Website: ulta-beauty
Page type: customer-info-address
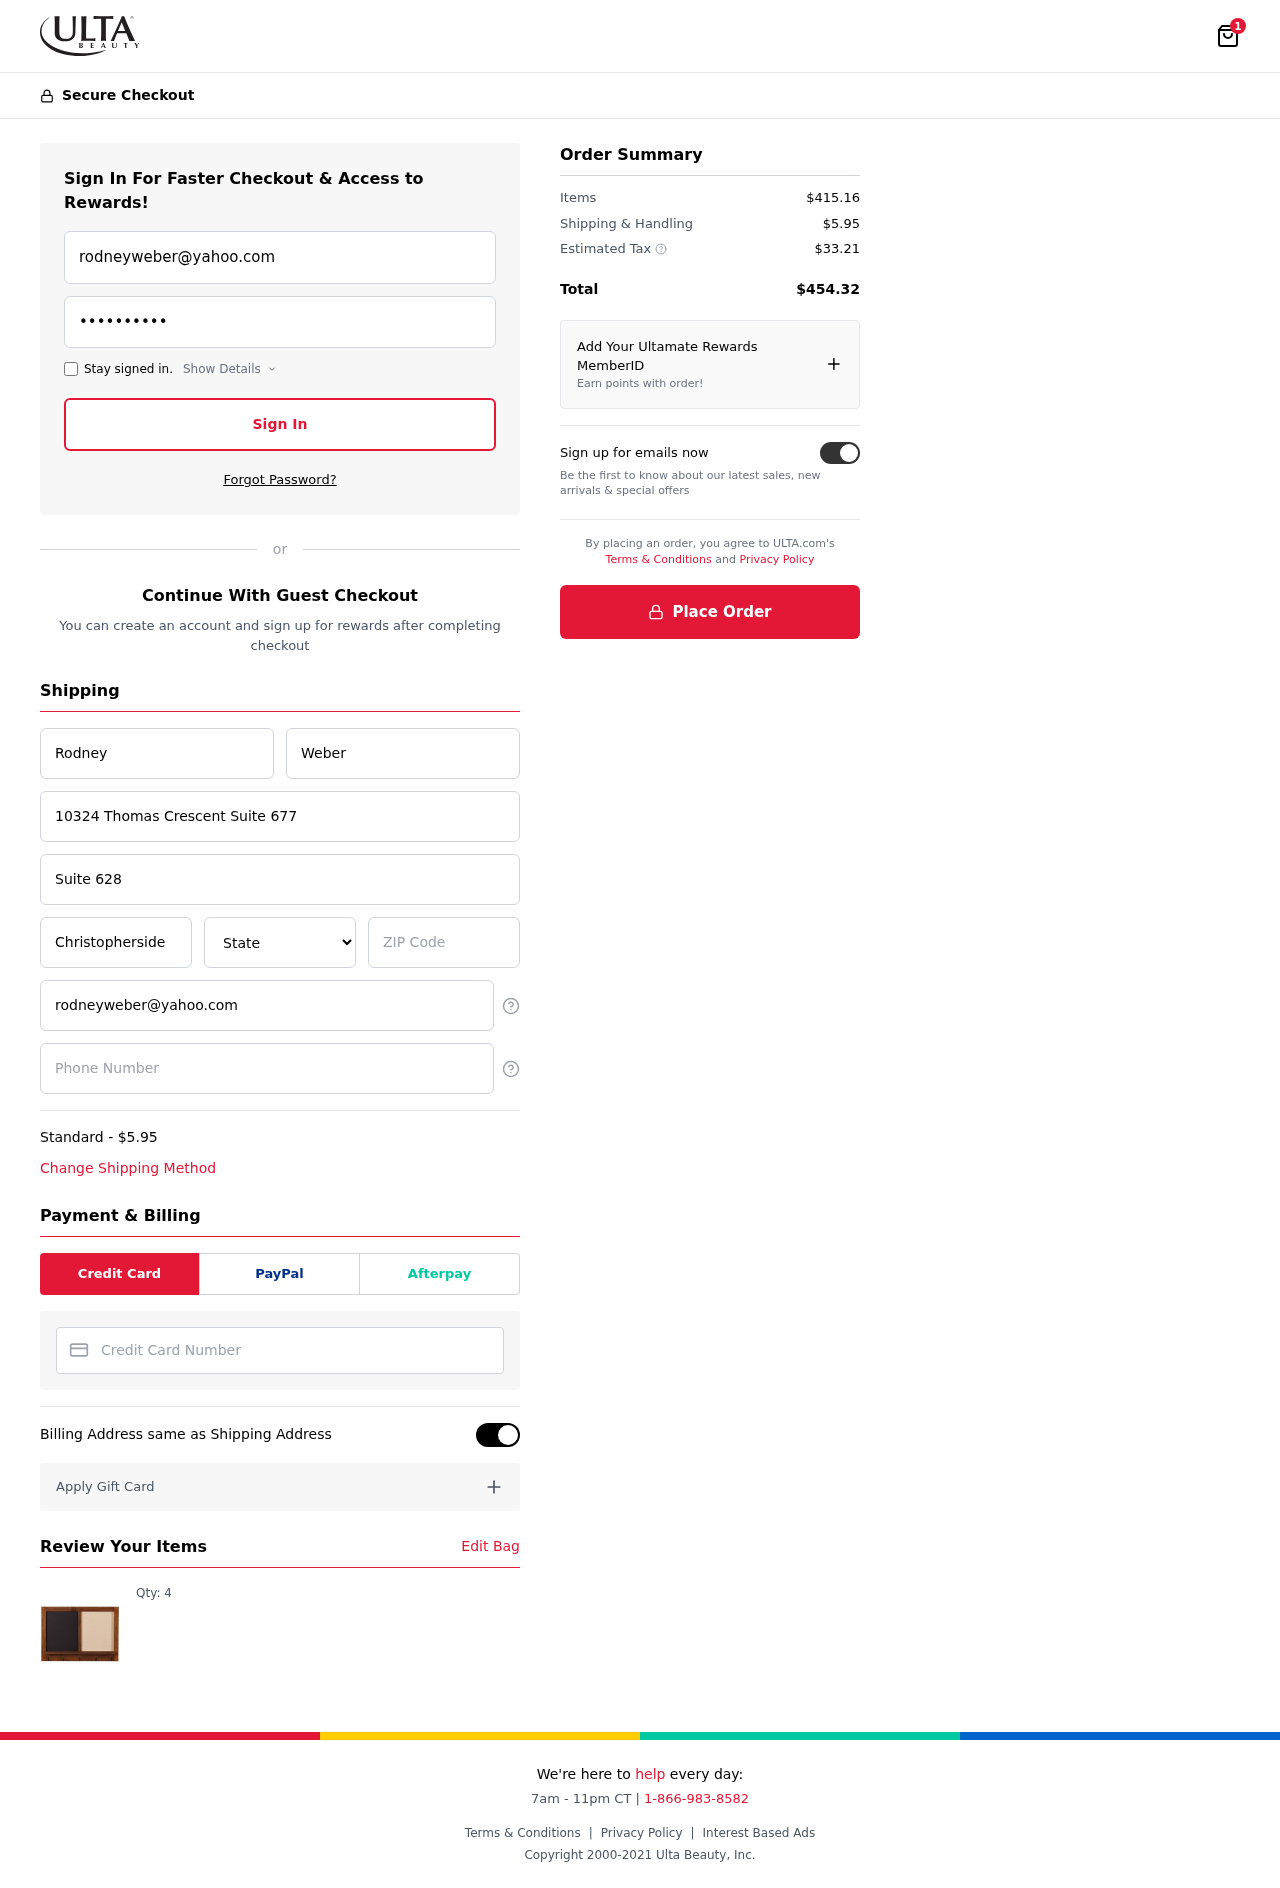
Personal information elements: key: PII_CARD_NUMBER
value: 3788 3755 0375 892
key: PII_CITY
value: Christopherside
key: PII_EMAIL
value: rodneyweber@yahoo.com
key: PII_FIRSTNAME
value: Rodney
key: PII_LASTNAME
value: Weber
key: PII_PHONE
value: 7025877217
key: PII_POSTCODE
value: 24733
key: PII_STATE
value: Mississippi
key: PII_STREET
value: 10324 Thomas Crescent Suite 677
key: PII_STREET2
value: Suite 628
Product elements: key: PRODUCT1_QUANTITY
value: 4
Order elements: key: ORDER_NUM_ITEMS
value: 1
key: ORDER_SHIPPING_COST
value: $5.95
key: ORDER_ITEMS_TOTAL
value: $415.16
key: ORDER_SHIPPING_COST2
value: $5.95
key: ORDER_TAX
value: $33.21
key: ORDER_TOTAL
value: $454.32